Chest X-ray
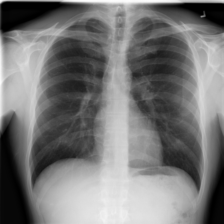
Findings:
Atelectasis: negative
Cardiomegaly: negative
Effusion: negative
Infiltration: positive
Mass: negative
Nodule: negative
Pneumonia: negative
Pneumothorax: negative
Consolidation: negative
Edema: negative
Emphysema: negative
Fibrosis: negative
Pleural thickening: negative
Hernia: negative